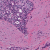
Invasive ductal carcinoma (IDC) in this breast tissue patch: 1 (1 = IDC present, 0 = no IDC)